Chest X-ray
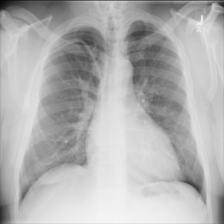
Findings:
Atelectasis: negative
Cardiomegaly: positive
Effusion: negative
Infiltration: negative
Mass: negative
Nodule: negative
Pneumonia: negative
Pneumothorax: negative
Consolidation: negative
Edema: negative
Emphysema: negative
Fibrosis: negative
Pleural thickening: negative
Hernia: negative